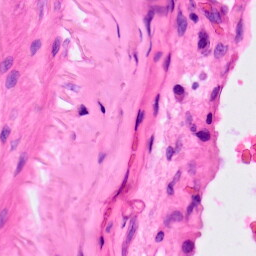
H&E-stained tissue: Lung